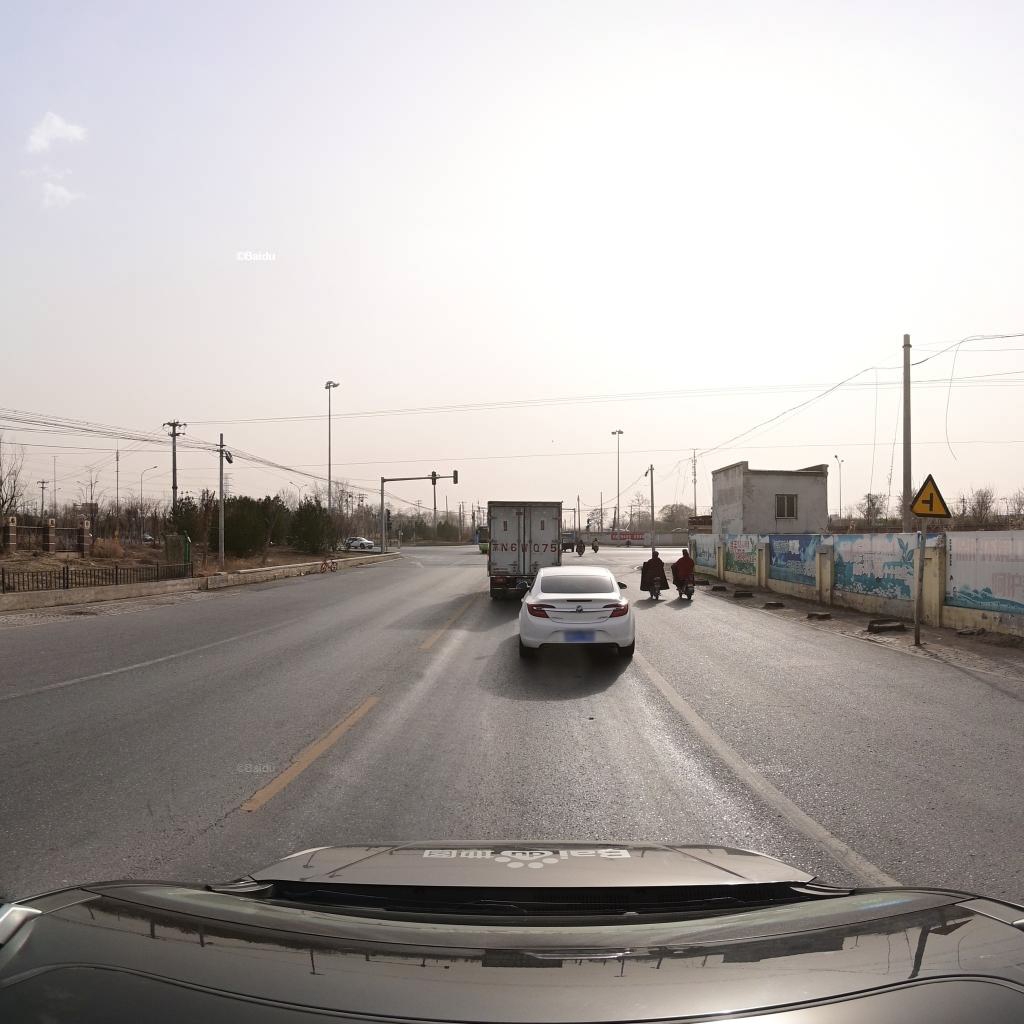
Region: Fengtai
Road damage annotations: longitudinal crack